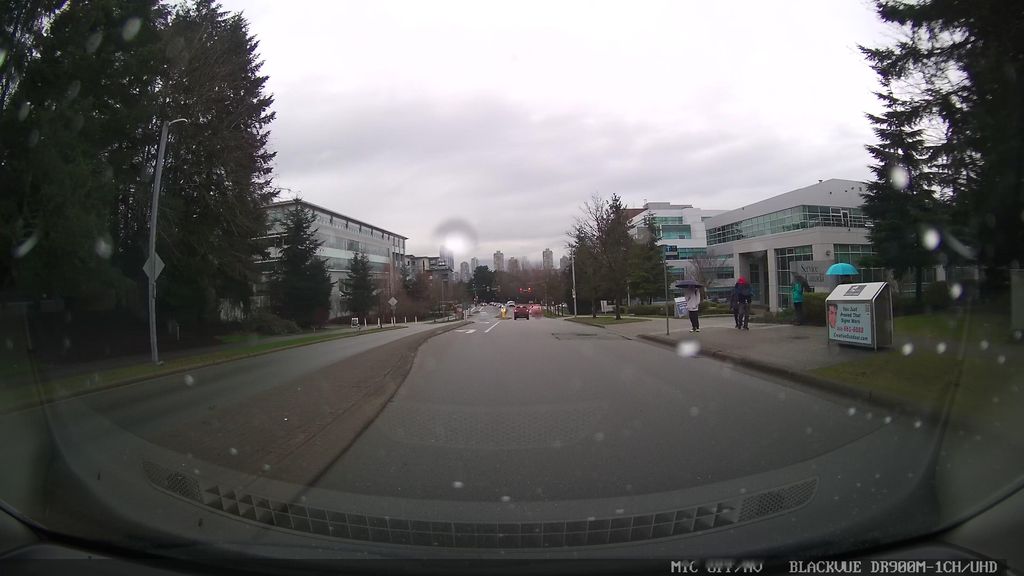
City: vancouver